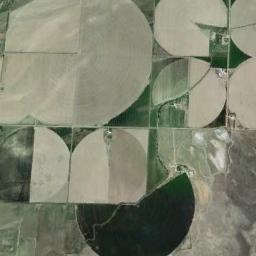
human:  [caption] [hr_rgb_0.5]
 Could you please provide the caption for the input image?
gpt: Several khaki circular farmlands and a dark green fan-shaped farmlands are neatly arranged on the wasteland .

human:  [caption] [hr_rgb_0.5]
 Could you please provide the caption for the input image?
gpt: There are some half of green circle farmland in the bare land .

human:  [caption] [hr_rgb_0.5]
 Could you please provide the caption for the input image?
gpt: A few green, Ochre-shaped, Circular farmlands with a full circle, A semicircle, And a large semicircle .

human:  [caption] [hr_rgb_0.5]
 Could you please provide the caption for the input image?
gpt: Only the round field at the top left is green .

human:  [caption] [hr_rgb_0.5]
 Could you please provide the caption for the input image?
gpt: There are  some yellow circular farmlands of different sizes .